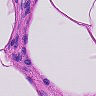
Metastatic tissue present: no